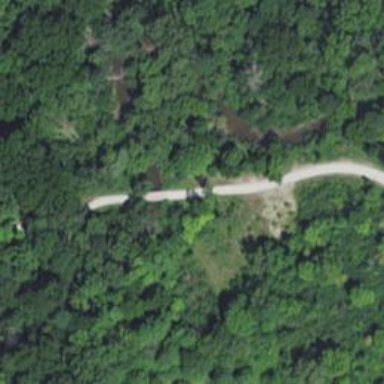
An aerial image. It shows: Bridge over cycleway with excellent trail visibility.